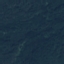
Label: Forest